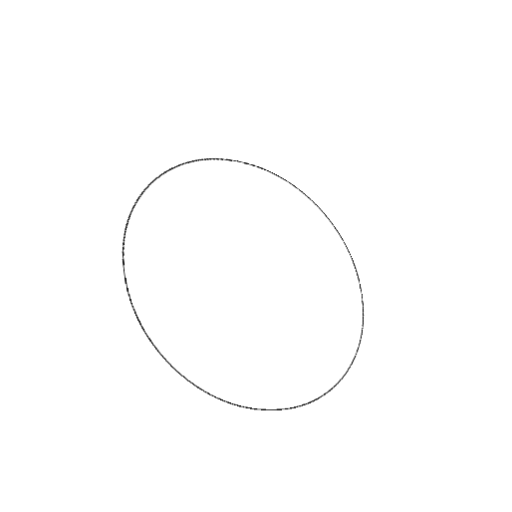
Crossing number: 0